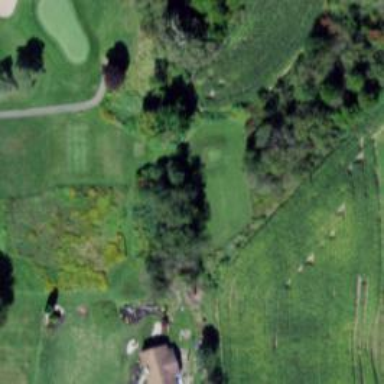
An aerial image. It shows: Golf tee.